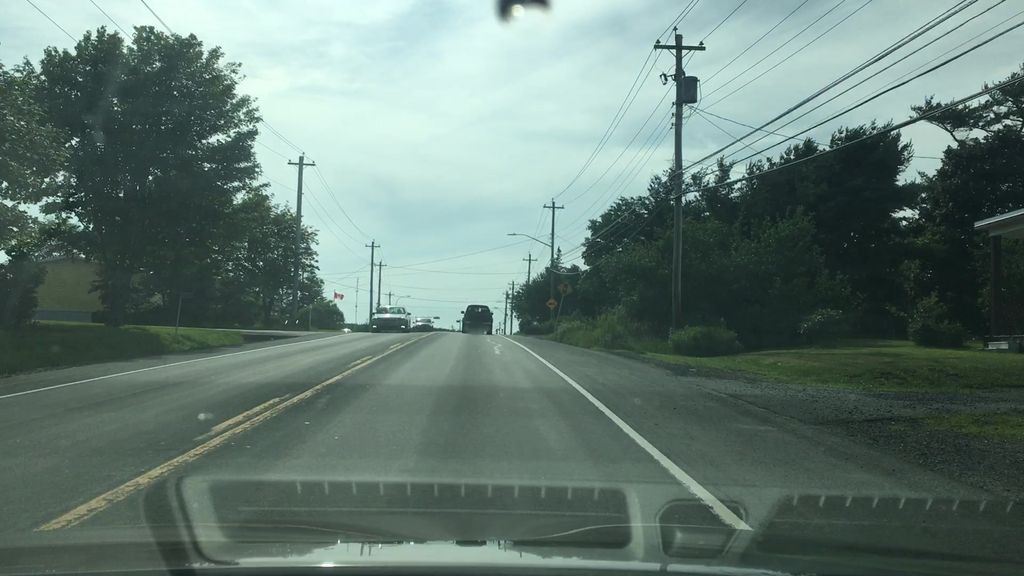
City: halifax